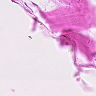
Metastatic tissue present: no